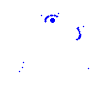
Particle: pion